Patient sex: F
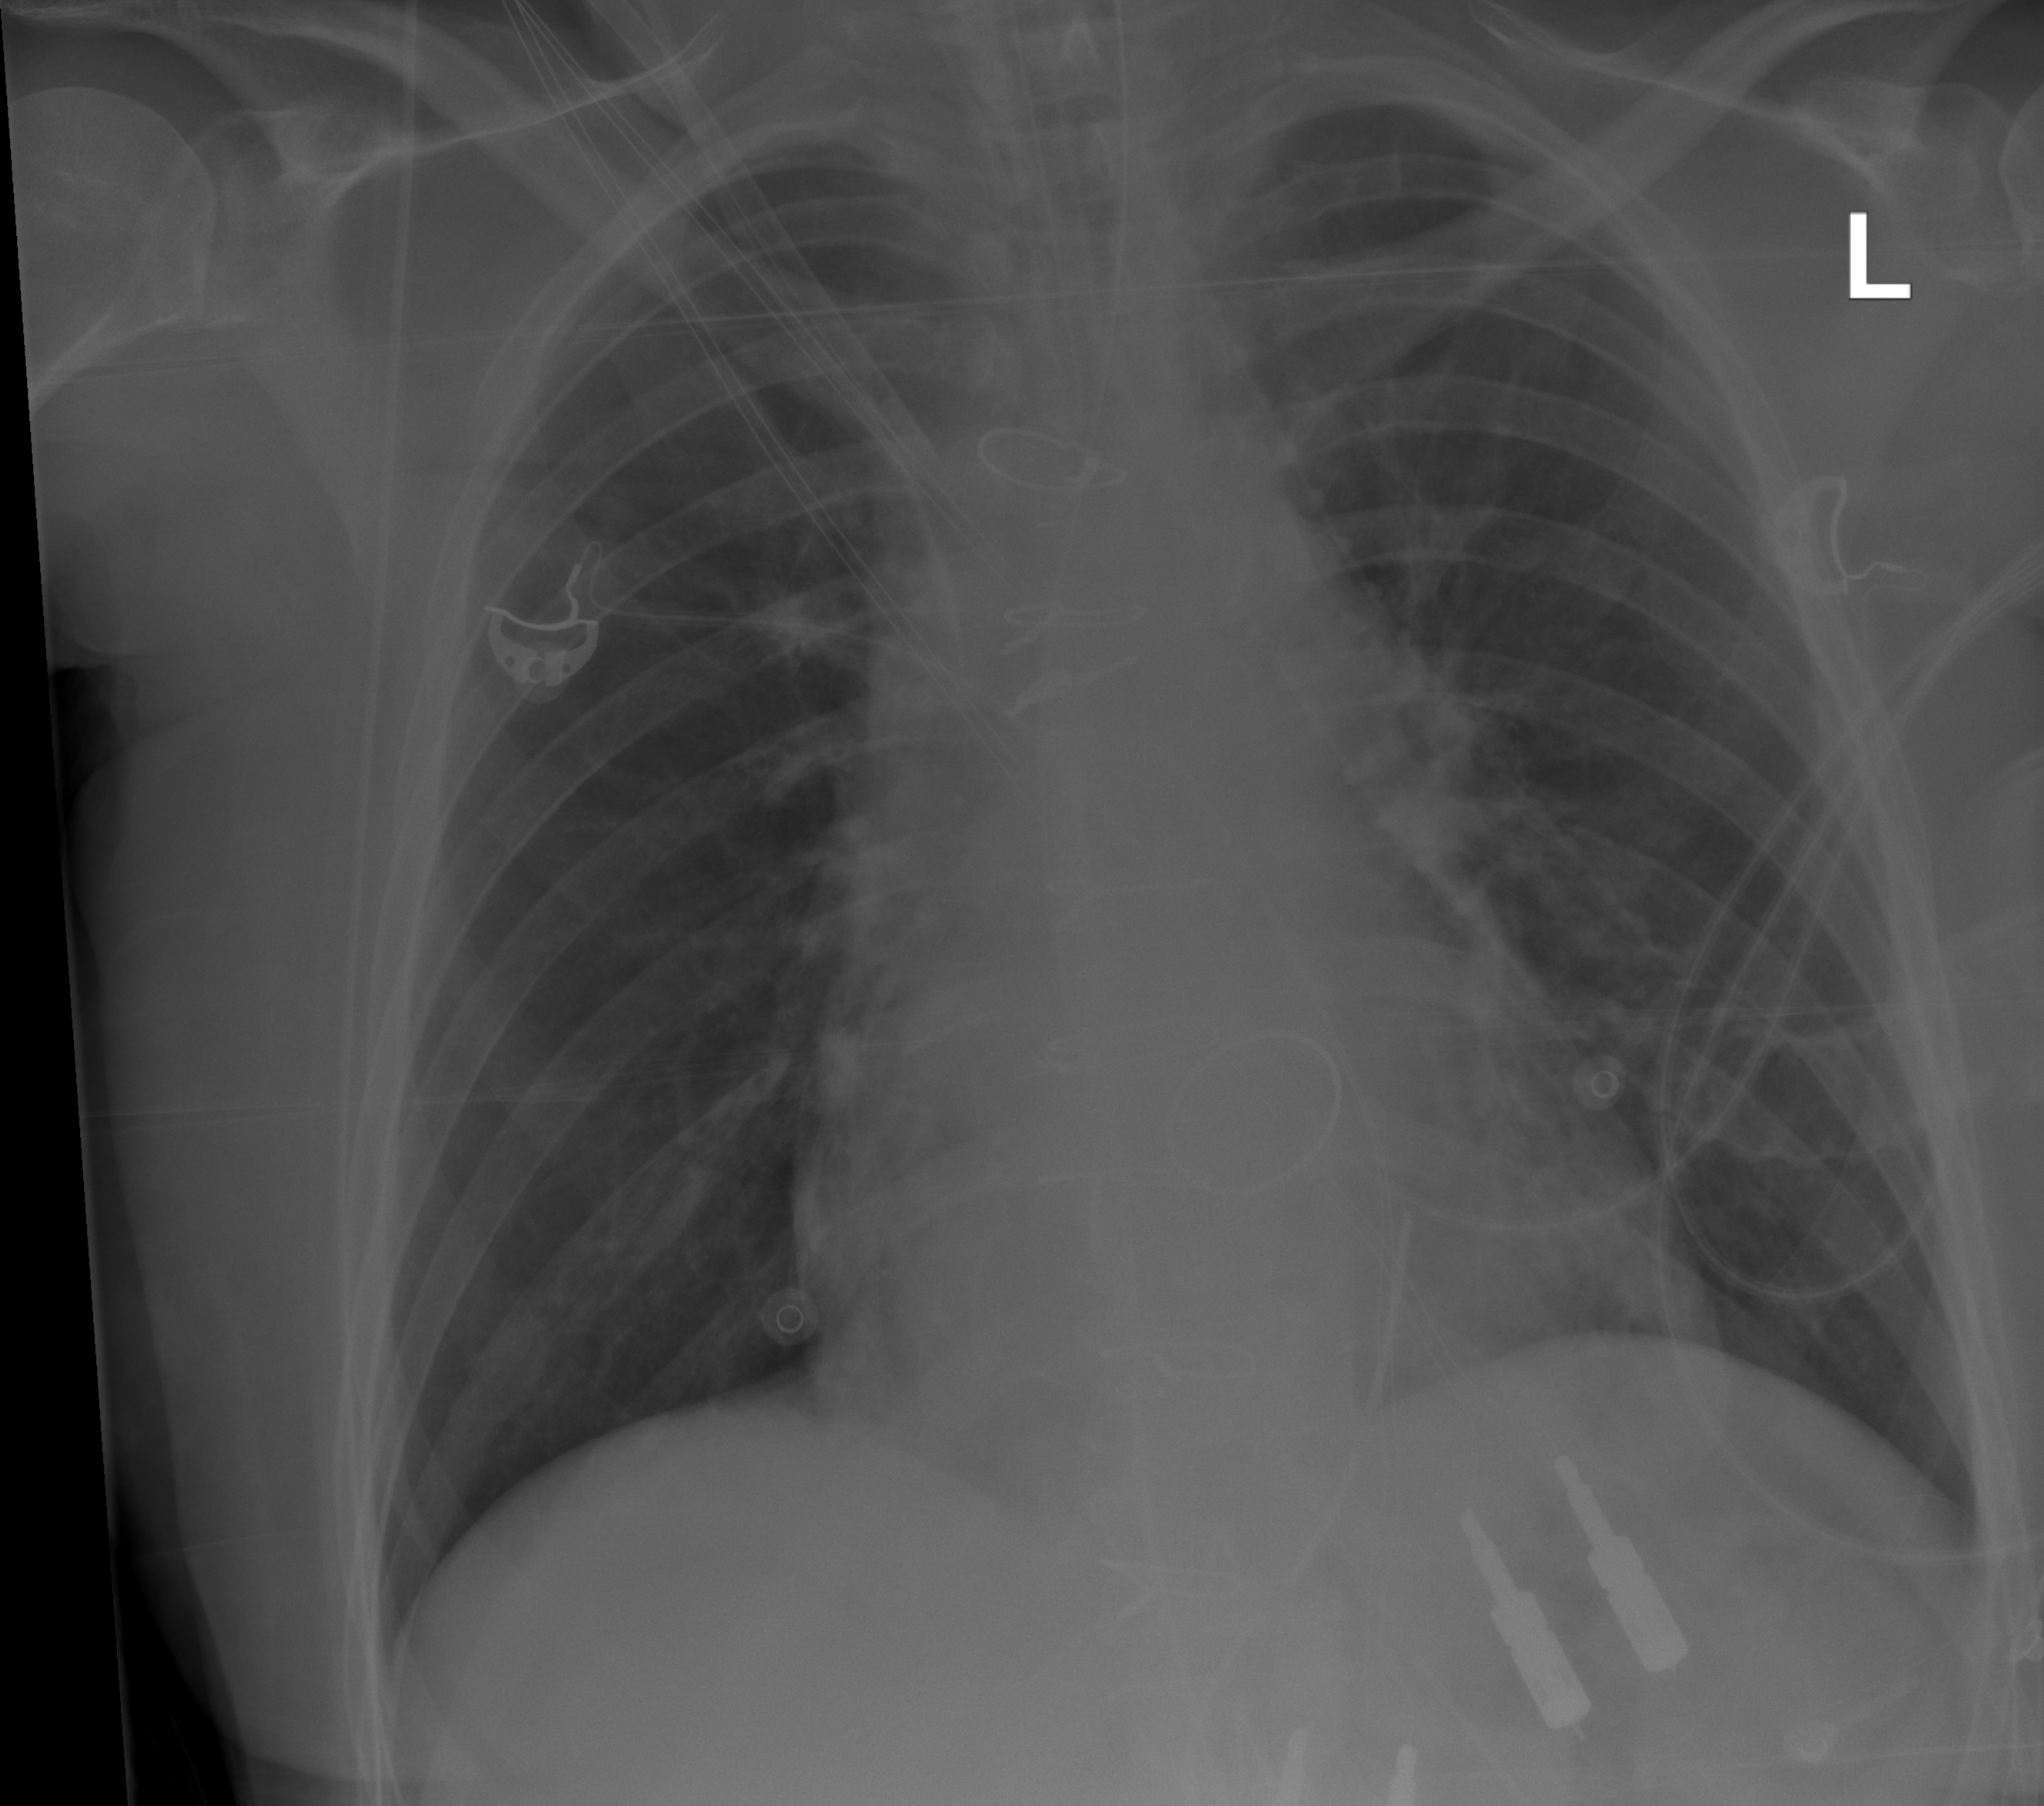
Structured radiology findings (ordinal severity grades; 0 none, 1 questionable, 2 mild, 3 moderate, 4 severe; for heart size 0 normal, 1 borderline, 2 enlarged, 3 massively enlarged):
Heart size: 0
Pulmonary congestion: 0
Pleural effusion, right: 0
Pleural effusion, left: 0
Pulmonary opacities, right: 0
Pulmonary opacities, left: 0
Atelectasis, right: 0
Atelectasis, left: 2